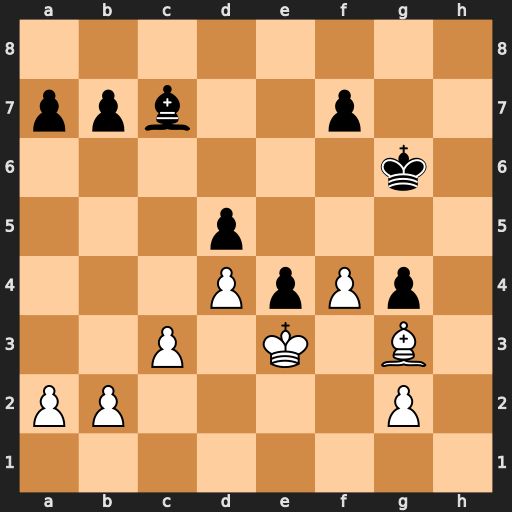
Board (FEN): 8/ppb2p2/6k1/3p4/3PpPp1/2P1K1B1/PP4P1/8
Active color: w
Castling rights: -
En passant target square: -
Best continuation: f5+ Kf6 Bxc7